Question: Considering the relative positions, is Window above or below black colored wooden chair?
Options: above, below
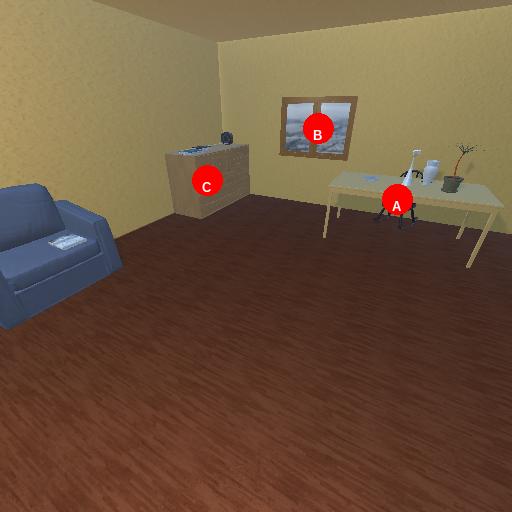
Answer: above